Field crop: maize
Growth stage: 2
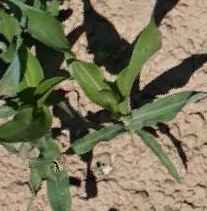
Species: maize